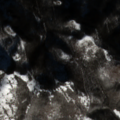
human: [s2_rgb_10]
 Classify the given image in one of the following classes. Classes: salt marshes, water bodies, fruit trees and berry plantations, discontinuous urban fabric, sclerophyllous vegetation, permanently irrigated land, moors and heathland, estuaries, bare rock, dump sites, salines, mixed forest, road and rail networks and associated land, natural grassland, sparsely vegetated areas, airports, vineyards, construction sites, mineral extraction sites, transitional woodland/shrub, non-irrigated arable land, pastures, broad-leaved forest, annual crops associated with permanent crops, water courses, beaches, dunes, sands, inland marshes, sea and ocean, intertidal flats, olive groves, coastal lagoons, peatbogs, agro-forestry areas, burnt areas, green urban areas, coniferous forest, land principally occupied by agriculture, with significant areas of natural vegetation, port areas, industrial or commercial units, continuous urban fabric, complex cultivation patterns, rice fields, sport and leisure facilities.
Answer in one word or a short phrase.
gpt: land principally occupied by agriculture, with significant areas of natural vegetation, broad-leaved forest, natural grassland